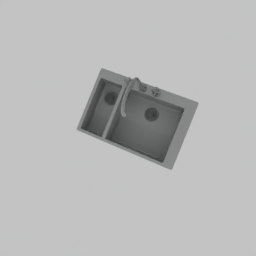
Label: appliances